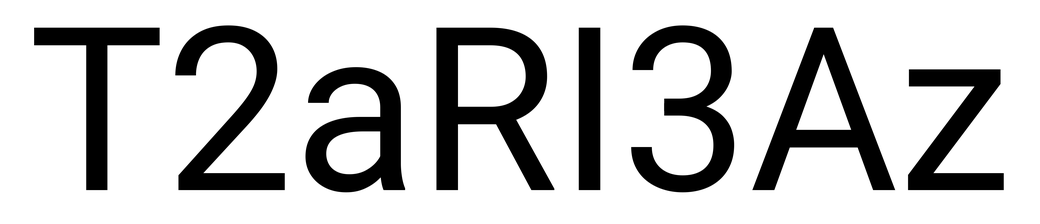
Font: Roboto_Regular